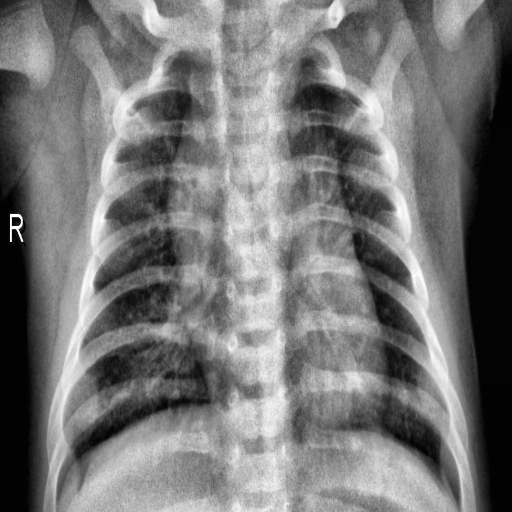
Finding: PNEUMONIA